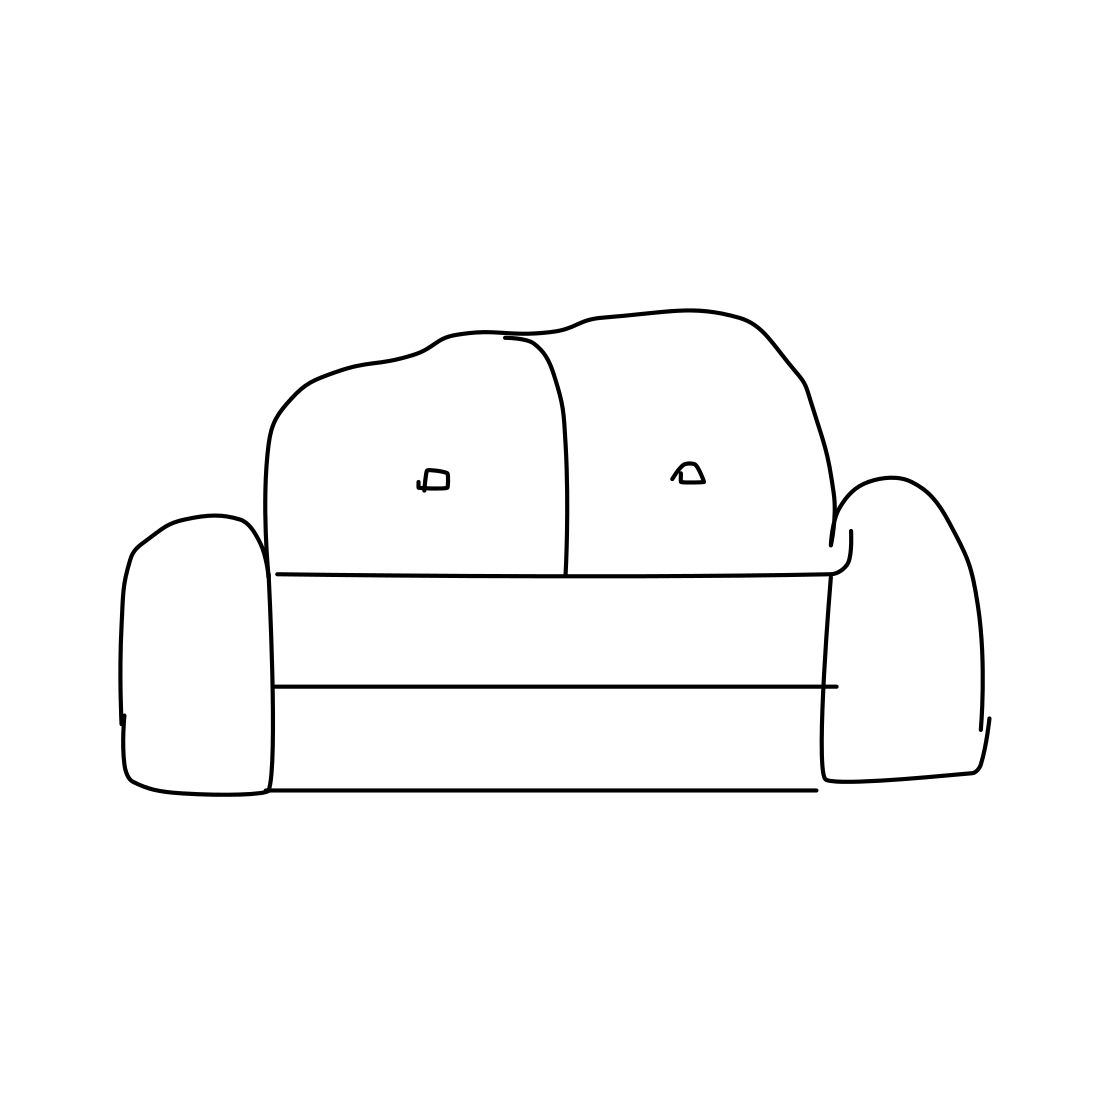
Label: couch